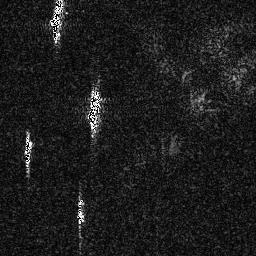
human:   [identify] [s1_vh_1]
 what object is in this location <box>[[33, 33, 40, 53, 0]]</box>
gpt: <ref>1 medium ship at the center</ref>

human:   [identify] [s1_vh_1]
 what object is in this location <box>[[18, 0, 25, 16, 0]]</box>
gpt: <ref>1 medium ship at the top left</ref>

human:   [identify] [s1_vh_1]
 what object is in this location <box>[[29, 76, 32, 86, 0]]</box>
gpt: <ref>1 small ship at the bottom</ref>

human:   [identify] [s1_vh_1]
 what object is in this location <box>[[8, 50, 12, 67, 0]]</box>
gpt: <ref>1 small ship at the left</ref>